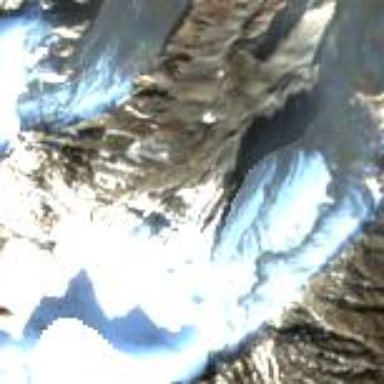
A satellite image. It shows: Stunning view of glacier.